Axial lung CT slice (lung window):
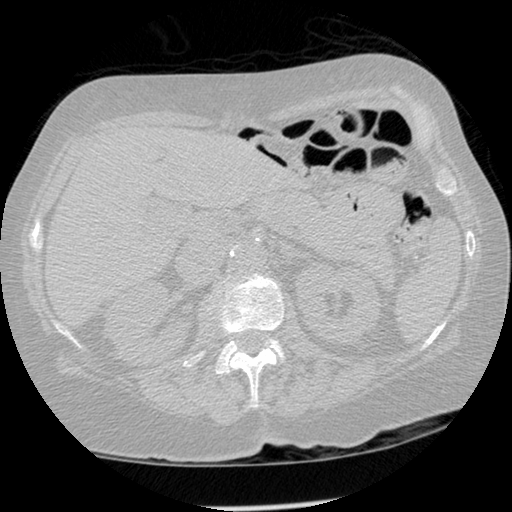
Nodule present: no